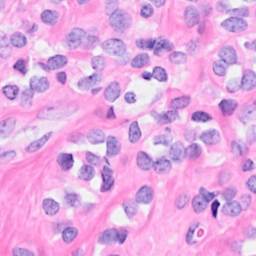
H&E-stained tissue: Breast